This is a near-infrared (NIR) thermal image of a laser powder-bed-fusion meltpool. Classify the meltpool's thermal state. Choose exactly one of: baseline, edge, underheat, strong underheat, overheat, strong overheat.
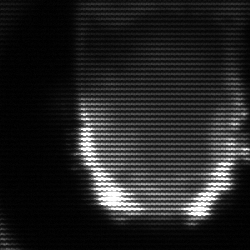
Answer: baseline